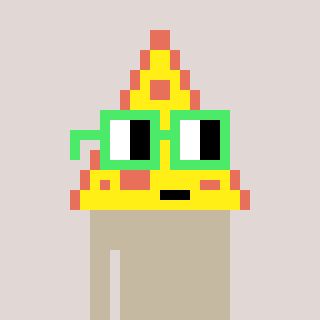
a pixel art character with square light green glasses, a pizza-shaped head and a blue-colored body on a warm background